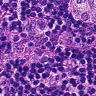
Metastatic tissue present: yes